Interaction volume radius: 10 \u00c5
Interaction volume height: 25 \u00c5
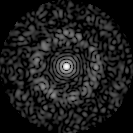
Disorder parameter: 0.8395